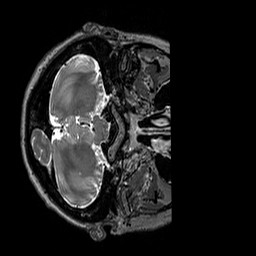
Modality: T2w
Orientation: axial
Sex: female
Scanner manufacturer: siemens
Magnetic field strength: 3 T
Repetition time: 3.2 s
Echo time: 0.409 s